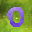
Label: 0